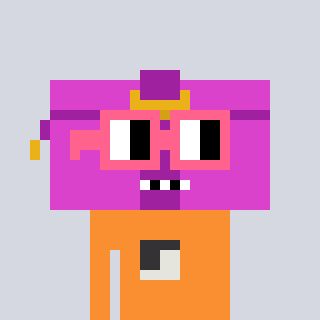
a pixel art character with square pink glasses, a clutch-shaped head and a orange-colored body on a cool background